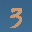
Label: 3